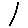
Label: star